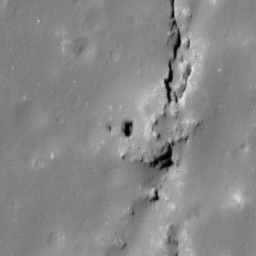
Pit: Jackson 4
Host crater: Jackson
Host type: impact_melt
Lunar coordinates: latitude 21.764, longitude 197.12